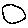
Label: circle